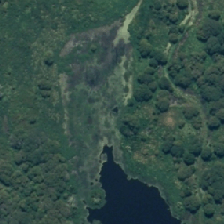
Land cover: lake_pond